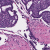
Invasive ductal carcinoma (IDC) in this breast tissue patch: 1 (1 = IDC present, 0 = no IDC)